Question: I'm running into a weird issue that I'm struggling to figure out what's causing the page to break. I have an internal website that's still under development (thus no link to the page) that works great in Firefox and Internet Explorer 8 in IE 7 Standards mode. But when I force it to IE 8 Standards mode the page will only display the title text in the browser tab and an otherwise completely blank page. It seems so broken that the blank page doesn't even have a context menu.
The page generally looks like this:
'''
<!DOCTYPE html PUBLIC "-//W3C//DTD XHTML 1.0 Strict//EN" "http://www.w3.org/TR/xhtml1/DTD/xhtml1-strict.dtd">
<html xmlns="http://www.w3.org/1999/xhtml">
<head>
<meta content="IE=8" http-equiv="X-UA-Compatible" />
<title>Page Title</title>
<link rel="shortcut icon" href="/Images/favicon.ico" type="image/x-icon" />
<link href="/Style/main.less" rel="stylesheet" type="text/css" />
</head>
<body>
<div id="header">
<span id="logindisplay">[ <a href="/Account/LogOn">Log On</a> ]</span>
</div>
<div class="colmask threecol">
<div class="colmid">
<div class="colleft">
<div class="col1">
<div id="title">
<h1>APP TITLE</h1>
</div>
<div class="logo">
<img alt="Application" src="/Images/info.png" title="Application" />
</div>
<div>
<div id="company">Offered by: <span>Company Name</span>
</div>
<div id="version">Version: 0.0.0.0</div>
</div>
</div>
<div class="col2">
<div id="menucontainer">
<ul id="menu">
<li>
<a href="/Module1" class="ciApp">
<img alt="module" height="84px" src="/Images/Module1.png" title="module" />
<span>Module</span>
</a>
</li>
</ul>
</div>
</div>
<div class="col3">
<div id="newsfeed">
<span class="welcomemessage">Welcome to <b>Application</b>
</span>
<div>
<span class="newsLabel">New Features</span>
<div class="newFeatures">
<p>Lorem ipsum dolor sit amet, consectetur adipiscing elit. Morbi egestas condimentum laoreet. Curabitur urna elit, sagittis vel condimentum sit amet, ullamcorper suscipit diam. Suspendisse non ligula metus, nec ultricies libero. Vestibulum molestie ornare urna, eu posuere ipsum lacinia nec. Nulla facilisi. Curabitur elit ligula, laoreet nec vehicula at, ornare sed metus. Suspendisse gravida mattis vulputate. Class aptent taciti sociosqu ad litora torquent per conubia nostra, per inceptos himenaeos. Integer rutrum erat sed lacus eleifend et dapibus nisi mollis. Nulla elementum lacus quis mauris pulvinar in accumsan odio malesuada. Aliquam ultrices, mauris sit amet pharetra euismod, nisi nunc rhoncus est, eu commodo nunc sem vitae risus. Ut egestas ligula eu elit blandit consequat. Donec nunc justo, congue non mollis at, porta non massa.</p>
<p>Pellentesque consequat fermentum sapien at dictum. In pretium varius tellus, vitae blandit sapien cursus quis. Suspendisse potenti. Sed sollicitudin tempus elit et sodales. Vestibulum fringilla tempus elit, vitae convallis massa laoreet vel. Nulla facilisi. Duis dolor leo, lacinia ut ultrices eu, mollis in purus. Donec sagittis, est id tincidunt pulvinar, magna metus pellentesque nunc, eget tincidunt metus tellus sollicitudin tortor. Donec quis convallis nibh. In luctus, ipsum non sodales ornare, mi lectus molestie orci, id dignissim tellus augue at neque.</p>
<p>Phasellus ut molestie leo. Donec egestas odio ut felis lacinia ut interdum diam interdum. Fusce at posuere tortor. Vestibulum cursus elit quis purus porta vitae adipiscing nulla laoreet. Nam pretium orci a sem volutpat nec rhoncus magna viverra. Aenean non orci sapien. Nunc hendrerit sollicitudin lorem viverra porta. Pellentesque ac porttitor elit. Mauris risus sem, dapibus eu convallis vel, posuere in nibh. Phasellus sit amet tortor neque, aliquam volutpat massa. Sed quam libero, porttitor a lacinia in, pellentesque in libero. Suspendisse adipiscing laoreet lacus, eget fringilla felis tristique id. Maecenas lacinia, ante a vulputate gravida, felis libero hendrerit dolor, non tristique ante massa vitae leo. Aenean laoreet porta urna ullamcorper facilisis.</p>
<p>Nam a ligula a quam interdum ultricies. Suspendisse tempor pellentesque augue at sollicitudin. Sed vulputate, erat mollis fringilla rhoncus, nulla quam ullamcorper lacus, vel molestie metus ipsum quis eros. Fusce eget turpis tortor, viverra volutpat leo. Vestibulum in augue in augue fringilla volutpat sed eu purus. Ut varius lacus eget orci consequat eget tincidunt mi placerat. Donec suscipit suscipit enim, eget iaculis diam pellentesque in. Cras ac ante et lorem porttitor consectetur. Maecenas semper posuere magna. Aliquam erat volutpat. Sed at ante feugiat lectus hendrerit semper et ut elit. Aenean scelerisque fermentum justo, at blandit risus interdum eget. Donec a nulla pellentesque erat volutpat gravida. Nunc mattis est ac dolor dapibus viverra. Nulla facilisi.</p>
<p>Donec diam neque, lobortis quis aliquam nec, fermentum ac quam. Cras porta nisi sed massa pellentesque vitae luctus erat porttitor. Sed porta elit ac ligula semper eget volutpat purus adipiscing. Mauris aliquet convallis consectetur. Aliquam vel neque sit amet odio dapibus feugiat. Morbi vehicula porttitor cursus. Cum sociis natoque penatibus et magnis dis parturient montes, nascetur ridiculus mus. Quisque ut augue at tellus iaculis fringilla ut at enim. Ut sed lorem nunc. Aliquam ac accumsan eros. Fusce faucibus, lacus in convallis commodo, turpis nisi gravida ligula, sit amet semper odio ante sit amet lorem. Integer mollis, nibh vel malesuada imperdiet, purus justo ullamcorper ipsum, sed volutpat velit dui eget felis. Quisque sapien ante, dapibus quis malesuada ultrices, tincidunt id nibh. </p>
</div>
</div>
</div>
</div>
</div>
</div>
</div>
<div id="footer">
</div>
</body>
</html>
'''
You may notice the .less extension for the stylesheet. This is an ASP.NET MVC application and I'm making use of <URL> it shouldn't be causing this issue. I've run the CSS and the HTML through the W3C validators and both have come back as completely valid. I'm trying the arduous task of removing/re-adding elements until it displays, but any insight into what could cause this would help.
: it appears to be something related to the DotLess stylesheet. The resulting CSS is valid according to the W3C CSS validator.
: Digging further, and making use of IE's Developer Tools to control the styles, it appears that IE is reading a single statement twice even though it only occurs once in the output. Here's the output of the Less file:
'''
a, abbr, acronym, address, applet, b, big, caption, center, cite, code, dd, dfn, div, dl, dt, em, fieldset, font, form, html, i, iframe, img, kbd, label, legend, li, object, pre, s, samp, small, span, strike, strong, sub, sup, tbody, td, tfoot, th, thead, tr, tt, u, var {
margin: 0;
padding: 0;
border: 0;
outline: 0;
font-size: 100%;
vertical-align: baseline;
background: transparent;
}
blockquote, q {
margin: 0;
padding: 0;
border: 0;
outline: 0;
font-size: 100%;
vertical-align: baseline;
background: transparent;
quotes: none;
}
body {
margin: 0;
padding: 0;
border: 0;
outline: 0;
font-size: 100%;
vertical-align: baseline;
line-height: 1;
width: 100%;
background: #efebde;
min-width: 600px;
}
del {
margin: 0;
padding: 0;
border: 0;
outline: 0;
font-size: 100%;
vertical-align: baseline;
background: transparent;
text-decoration: line-through;
}
h1 {
border: 0;
outline: 0;
vertical-align: baseline;
background: transparent;
font-size: 2em;
margin: .8em 0 .2em 0;
padding: 0;
}
h2 {
border: 0;
outline: 0;
vertical-align: baseline;
background: transparent;
font-size: 1.8em;
margin: .8em 0 .2em 0;
padding: 0;
}
h3 {
border: 0;
outline: 0;
vertical-align: baseline;
background: transparent;
font-size: 1.6em;
margin: .8em 0 .2em 0;
padding: 0;
}
h4 {
margin: 0;
padding: 0;
border: 0;
outline: 0;
vertical-align: baseline;
background: transparent;
font-size: 1.4em;
}
h5 {
margin: 0;
padding: 0;
border: 0;
outline: 0;
vertical-align: baseline;
background: transparent;
font-size: 1.2em;
}
h6 {
margin: 0;
padding: 0;
border: 0;
outline: 0;
vertical-align: baseline;
background: transparent;
font-size: 1em;
}
ins {
margin: 0;
padding: 0;
border: 0;
outline: 0;
font-size: 100%;
vertical-align: baseline;
background: transparent;
text-decoration: none;
}
ol, ul {
margin: 0;
padding: 0;
border: 0;
outline: 0;
font-size: 100%;
vertical-align: baseline;
background: transparent;
list-style: none;
}
p {
border: 0;
outline: 0;
font-size: 100%;
vertical-align: baseline;
background: transparent;
margin: .4em 0 .8em 0;
padding: 0;
}
table {
margin: 0;
padding: 0;
border: 0;
outline: 0;
font-size: 100%;
vertical-align: baseline;
background: transparent;
border-collapse: collapse;
border-spacing: 0;
}
blockquote:before, blockquote:after, q:before, q:after { content: none; }
:focus { outline: 0; }
.bold { font-weight: bold; }
.systemFont { font-family: Arial; }
.labelled { font-style: italic; }
.groovedBorder {
border-color: #adaa9c;
border-style: groove;
border-width: medium;
}
#header, #footer {
clear: both;
float: left;
width: 100%;
}
#header p, #header h1, #header h2 {
padding: .4em 15px 0 15px;
margin: 0;
}
#header ul {
clear: left;
float: left;
width: 100%;
list-style: none;
margin: 10px 0 0 0;
padding: 0;
}
#header ul li {
display: inline;
list-style: none;
margin: 0;
padding: 0;
}
#header ul li a {
background: #eeeeee;
display: block;
float: left;
left: 15px;
line-height: 1.3em;
margin: 0 0 0 1px;
padding: 3px 10px;
position: relative;
text-align: center;
text-decoration: none;
}
#header ul li a span { display: block; }
#header ul li a:hover { background: #336699; }
#header ul li a.active, #header ul li a.active:hover {
background: black;
font-weight: bold;
}
#header #logindisplay {
float: right;
padding-top: .5em;
padding-bottom: .5em;
padding-right: 1em;
padding-left: 1em;
}
#title h1 {
font-family: Arial;
font-style: italic;
font-size: 175%;
text-align: center;
margin-top: 1%;
}
.col1 {
font-family: Arial;
border-color: #adaa9c;
border-style: groove;
border-width: medium;
min-height: 350px;
float: left;
overflow: hidden;
position: relative;
padding-top: 0;
padding-bottom: 1em;
padding-left: 0;
padding-right: 0;
}
.col1 div.logo { text-align: center; }
.col3 {
font-family: Arial;
border-color: #adaa9c;
border-style: groove;
border-width: medium;
float: left;
overflow: hidden;
position: relative;
}
#layoutdims {
clear: both;
background: #eeeeee;
margin: 0;
padding: 6px 15px !important;
text-align: right;
}
#company {
padding-left: 10px;
padding-top: 10px;
margin: 0;
}
#company span {
display: block;
padding-left: 1em;
}
#version {
padding-right: 1em;
padding-top: 1em;
text-align: center;
}
#menu li {
padding: 6px;
border-color: #adaa9c;
border-style: groove;
border-width: medium;
min-width: 108px;
}
#menu li a.ciApp {
text-decoration: none;
font-size: 112.5%;
font-weight: bold;
font-family: Arial;
color: black;
}
#menu li a.ciApp span { vertical-align: top; }
.welcomemessage { font-size: 60.95%; }
.newFeatures {
overflow-y: scroll;
max-height: 300px;
}
#newsfeed div .newsLabel {
color: red;
font-size: 60.95%;
font-style: italic;
}
/**************************************************************************************
This statement appears twice in Developer Tools. Disabling one disables both. Disabling it also causes the page to render. Turning it on and the page disappears again
**************************************************************************************/
#newsfeed div .newFeatures {
margin-left: 1em;
margin-right: 1em;
font-size: 60.95%;
}
/**************************************************************************************
**************************************************************************************/
.colmask {
clear: both;
float: left;
position: relative;
overflow: hidden;
width: 100%;
}
.colright, .colmid, .colleft {
float: left;
position: relative;
width: 100%;
}
.col2 {
float: left;
overflow: hidden;
position: relative;
padding-top: 0;
padding-bottom: 1em;
padding-left: 0;
padding-right: 0;
}
.threecol .colmid { right: 33%; }
.threecol .colleft { right: 34%; }
.threecol .col1 {
width: 33%;
left: 100%;
}
.threecol .col2 {
width: 32%;
left: 34%;
}
.threecol .col3 {
width: 32%;
left: 68.5%;
}
'''
Notice the '#newsfeed div .newFeatures' identifier near the end. I don't know what's causing that as it's only appearing once in the output stream. Here's an <URL> of it too:

: It appears that even though it duplicates that particular selector, if I change the 'font-size' to a whole number like '61%' instead of the current '60.95%' (that specific to defaultly match the existing desktop app as closely as possible) it works fine. I even moved the font-size (still as '60.95%') to a more general selector (just the '.newFeature' one a few lines up) and it still causes the page to break. Still not sure why that is. I've added the full HTML to see what's going on.
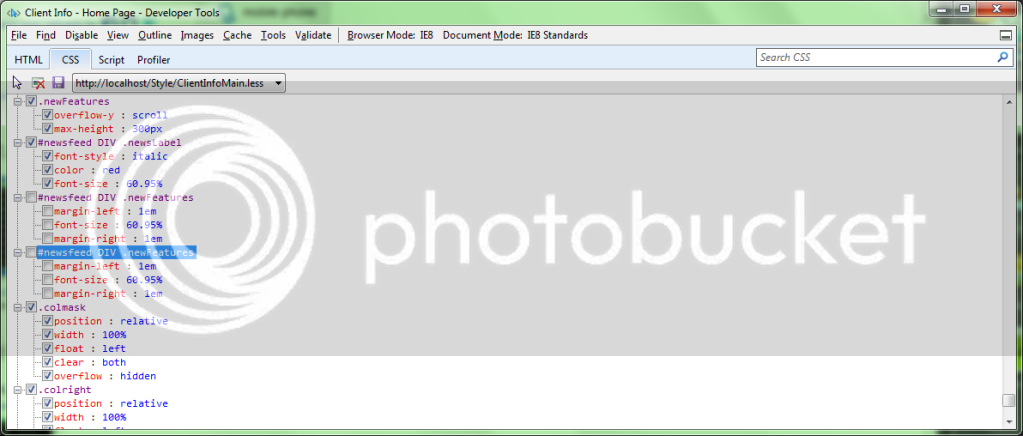
Answer: Keep in mind, we have NO way of knowing without seeing any code or anything, so this is basically guesswork. If you can get a sample up which shows the problem, that would be a big help.
Have you tried using the Developer Tools to see and manipulate the structure of the page? That's the first place to start when you get weird rendering issues for no apparent reason.
EDIT: Okay, this is really a tough one. Here's what I've been able to come up with.
For starters, I don't see the multiple defintion issue here, even though I copied all of that CSS into a file - so I can't really tell you what's going on there.
Secondly, it would appear that the problem is not specifically the 60.95% - it does the same if you use 60%, or 60.XX%. 61% works, 60.99 doesn't, 59.99% works, 60% doesn't.
However, it DOES render the page if I remove overflow-y: scroll. In fact, it works if I remove ANY of the definitions on '.newFeatures' or '#newsfeed div .newFeatures'. I can also change them to something else, and it works - except for max-height. Just changing one of the two margins on '#newsfeed div .newFeatures' to 0.999em makes the page render again. I propose doing that as a temporary workaround - or moving to 61% font-size, since there's very little difference.
It's really hard to tell what's going on here, but it looks like there's a bug in IE which causes some internal calculation to go horribly wrong in this particular scenario - and somehow the browser doesn't recover from it.
I think this is definitely something the IE team would like to know about now, so there's a chance they can fix it for IE9. This is a pretty isolated case, and probably not something currently covered by their testing. I'm not sure what the best way of contacting them are - there are some MSFTs on here, including <URL>, who might know of a better option than opening a support case.